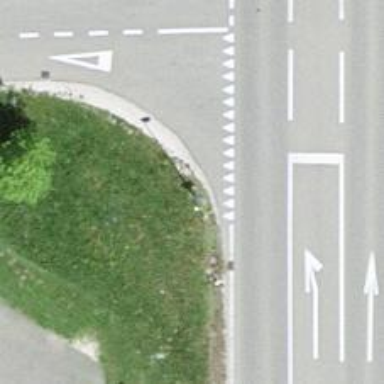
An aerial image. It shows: Bus stop with platform for public transport.